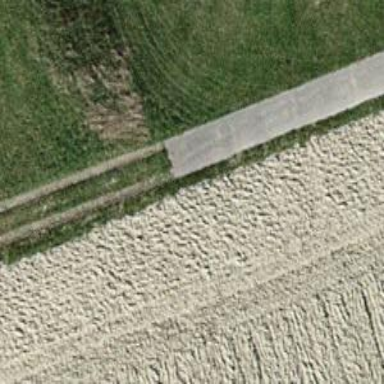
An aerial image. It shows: Well-maintained track road of grade 1.